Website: home-depot
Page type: delivery-shipping
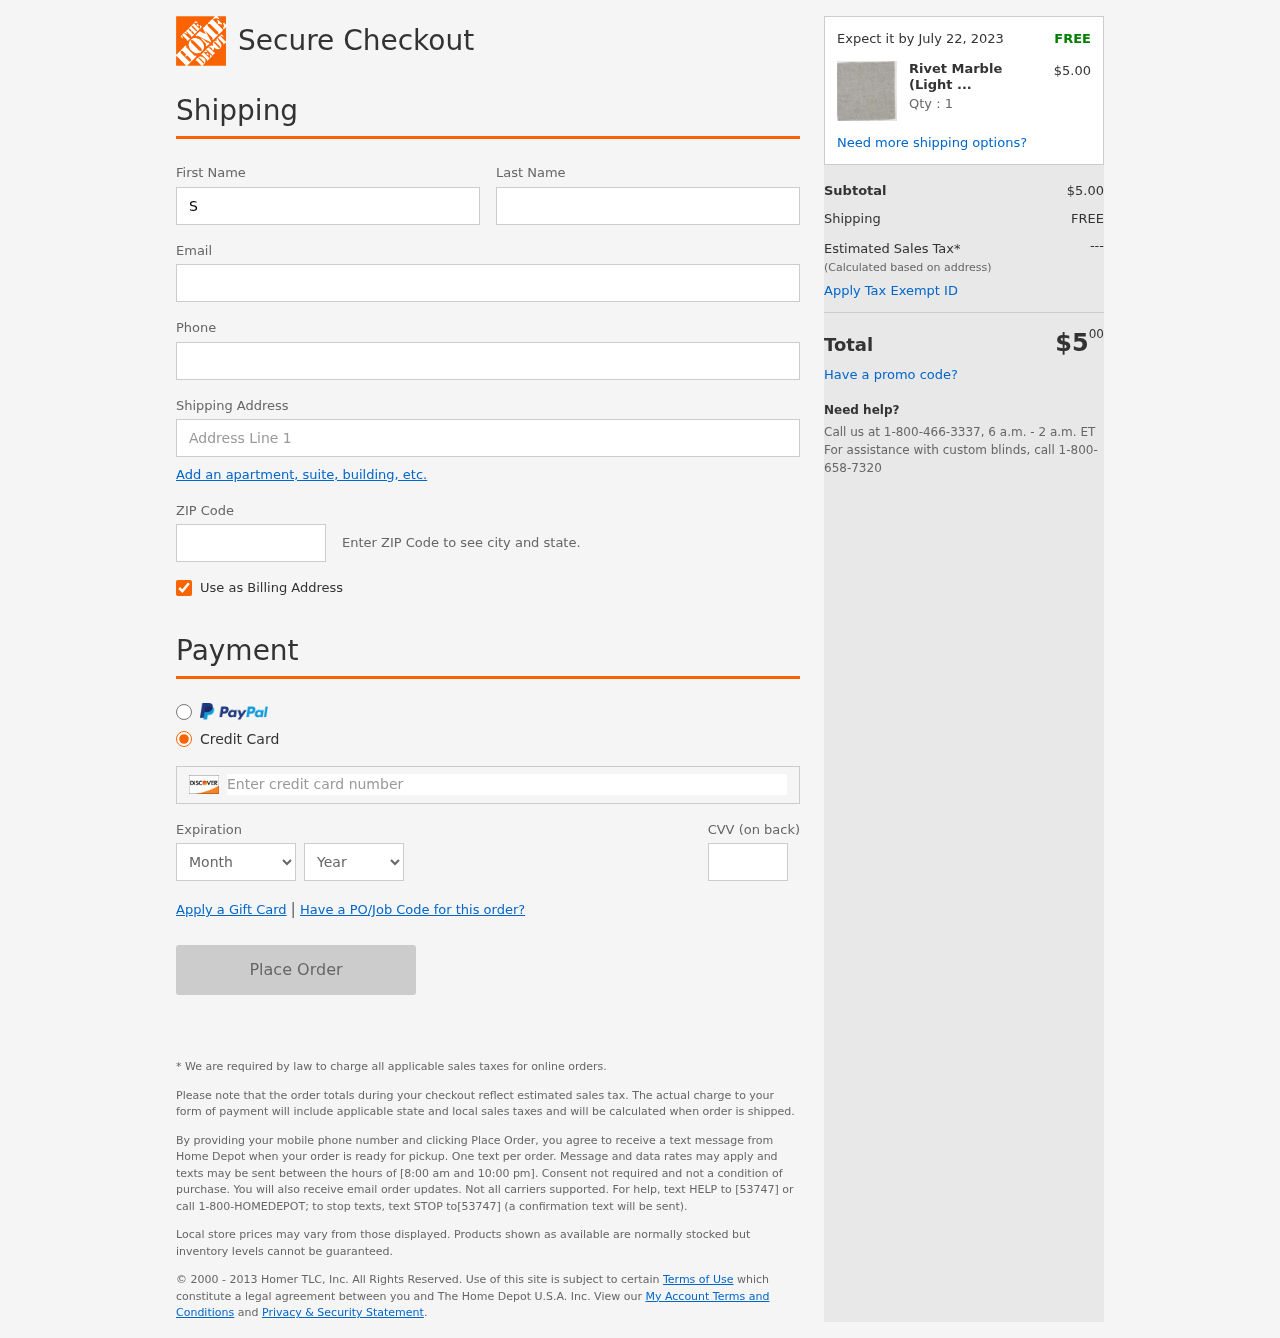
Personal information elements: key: PII_CARD_CVV
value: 965
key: PII_CARD_EXPIRY_MONTH
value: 05
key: PII_CARD_EXPIRY_YEAR
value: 27
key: PII_CARD_NUMBER
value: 6011 5290 5161 0154
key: PII_EMAIL
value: ssmith@gmail.com
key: PII_FIRSTNAME
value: Stacy
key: PII_LASTNAME
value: Smith
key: PII_PHONE
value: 3229775083
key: PII_POSTCODE
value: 93741
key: PII_STREET
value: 92054 Reed Corner Apt. 131
Product elements: key: PRODUCT1_NAME
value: Rivet Marble (Light Grey) Swatch, Rivet
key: PRODUCT1_PRICE
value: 5
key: PRODUCT1_QUANTITY
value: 1
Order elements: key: ORDER_DELIVERY_DATE
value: Expect it by July 22, 2023
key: ORDER_SUBTOTAL
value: $5.00
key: ORDER_SHIPPING_COST
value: FREE
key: ORDER_TOTAL
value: $500